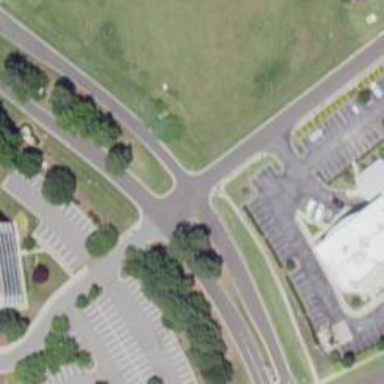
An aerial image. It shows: Asphalt footpath with unmarked crossing.